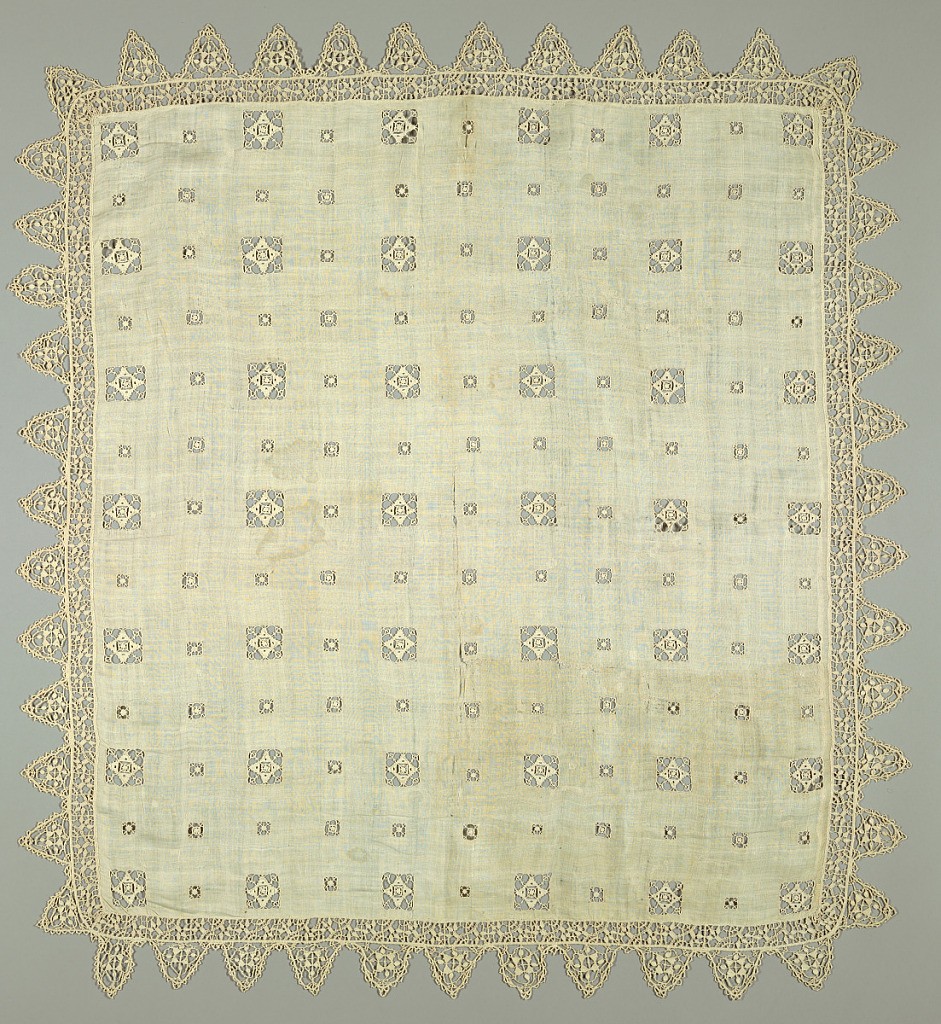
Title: Cover
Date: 16th century
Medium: linen Technique: cutwork with needle-made fillings (reticella)
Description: White linen table cover with rows of reticella squares in three sizes, each enclosing another square. Deep border of triangular points.